Question: How I can add Items from two 'textBoxes' and a 'radioButton' (there are two but only one can be checked) to a 'listbox' if you 'perfomed' a click on a button?
This is my code:
'''
listBox1.Items.Clear();
for (int i = 1; i < listBox1.Items.Count; i++)
{
if (textBox1.Text == listBox1.Items[i].ToString())
{
equal1 = true;
}
else
{
equal1 = false;
break;
}
}
if (equal1 == false)
{
listBox1.Items.Add(textBox1.Text);
}
for (int i = 1; i < listBox1.Items.Count; i++)
{
if (textBox2.Text == listBox1.Items[i].ToString())
{
equal2 = true;
}
else
{
equal2 = false;
break;
}
}
if (equal2 == false)
{
listBox1.Items.Add(textBox2.Text);
}
if (radioButton1.Checked == true)
{
listBox1.Items.Add("Male");
}
else if (radioButton2.Checked == true)
{
listBox1.Items.Add("Female");
}
'''
I want those items to be added with no blank space between them because this what I get:

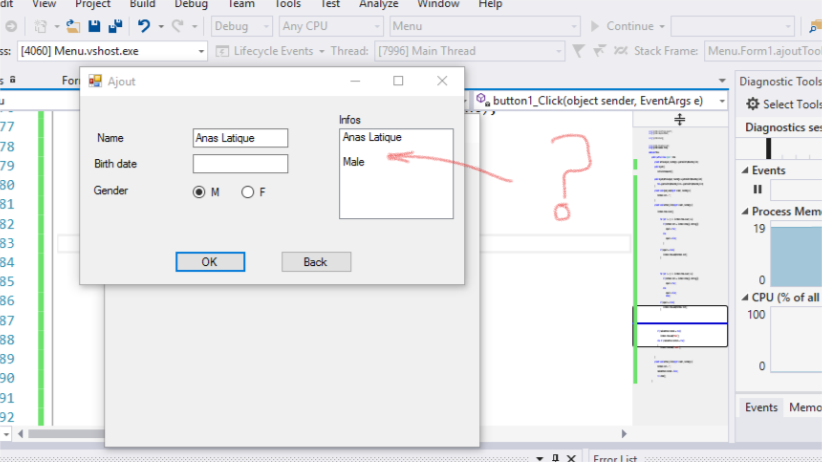
Answer: Well, it looks like you're first adding the value from the name TextBox and then the value from the Birth date TextBox. Since birth date is empty here, you'll get an empty string (thus an empty row) on the ListBox.
If you don't want empty values added, you should check for them before the call to the Add method:
'''
if (equal2 == false && !string.IsNullOrEmpty(textBox2.Text)
{
listBox1.Items.Add(textBox2.Text);
}
'''
However, what you're doing doesn't seem very straight forward. I'd recommend yo rethink the way you check for values and process them.